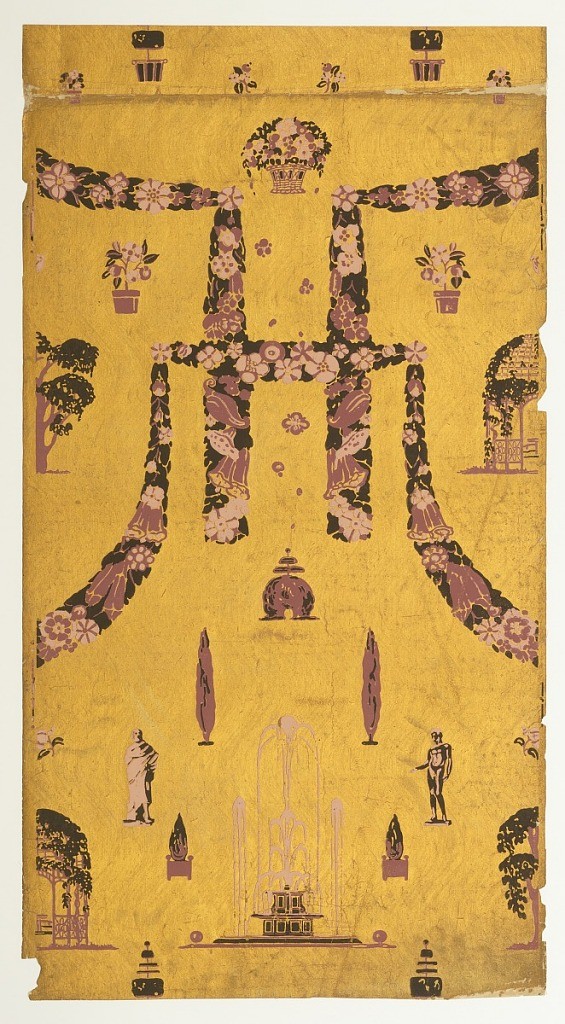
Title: Sidewall
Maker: Nancy McClelland, Inc.
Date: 1920
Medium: Block-printed paper
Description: Printed for Nancy McClelland of New York City. A garden scene of a playing fountain with clipped boxwood in boxes. Two statues and portion of a trellised arbor. At top of repeat are festooned swags of flowers topped by a basket of flowers. Printed in pink, rose and tête de négre on old Roman gold field.